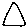
Label: triangle